Question: I would like to get a cell/row to look like this in a 'QTableView':

When running Ubuntu, the 'QStyledItemDelegate' works for both the 'QTreeView' and the 'QTableView', but on Windows, it only works on 'QTreeView', and only if I don't reimplement the 'paint' method.
So my 2 questions are:
How do I get the 'QStyledItemDelegate' to look like the above image in a 'QTableView'?
How do I get the 'QStyledItemDelegate' to look like the above image when reimplementing 'paint'?
The image beside the text is neccessary. I am just looking for the styled hover and selection box.
Just in case this is needed, my Qt version is 4.7.2.
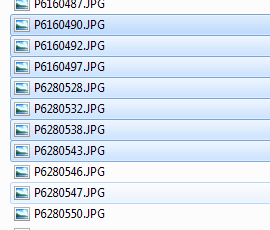
Answer: I finally figured enough of it out.
What I did not solve is why not overriding 'QStyledItemDelegate.paint()' has a different effect from overriding it like:
'''
def paint(self, painter, option, index):
QStyledItemDelegate.paint(self, painter, option, index)
'''
but that was not part of my question anyway.
---
What I did solve is how to get the native appearance when painting manually. Previously, when painting the item, I used:
'''
QApplication.style().drawControl(QStyle.CE_ItemViewItem, option, painter)
'''
which had the issue of not painting the native focus or selection. I had a look at the method signature of 'QApplication.style().drawControl()':
'''
void QStyle::drawControl ( ControlElement element, const QStyleOption * option,
QPainter * painter, const QWidget * widget = 0 )
'''
and noticed the 'widget' parameter, and tried passing in a 'QTreeView'. It worked. It does not matter what 'QTreeView' is passed, but it makes the view render natively.
So in the end, rendering a native 'QTableView' is as simple as calling:
'''
QApplication.style().drawControl(QStyle.CE_ItemViewItem, option, painter, QTreeView())
'''
in the 'QStyledItemDelegate''s paint method.